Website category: jobs
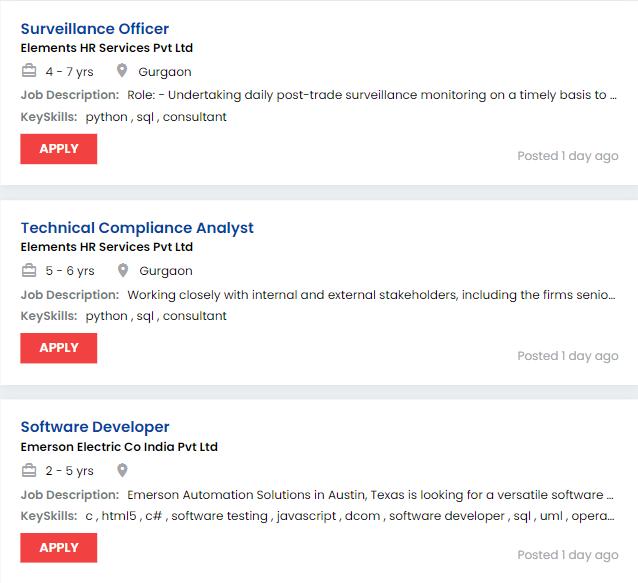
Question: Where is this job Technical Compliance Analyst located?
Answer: Gurgaon

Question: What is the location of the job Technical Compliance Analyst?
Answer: Gurgaon

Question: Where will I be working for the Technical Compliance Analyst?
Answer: Gurgaon

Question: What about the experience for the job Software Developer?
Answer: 2 - 5 yrs

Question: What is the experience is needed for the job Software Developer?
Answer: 2 - 5 yrs

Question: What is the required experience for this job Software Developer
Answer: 2 - 5 yrs

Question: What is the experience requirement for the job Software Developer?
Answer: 2 - 5 yrs

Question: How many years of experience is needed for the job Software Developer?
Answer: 2 - 5 yrs

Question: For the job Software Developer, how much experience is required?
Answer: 2 - 5 yrs

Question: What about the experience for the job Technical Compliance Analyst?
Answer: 5 - 6 yrs

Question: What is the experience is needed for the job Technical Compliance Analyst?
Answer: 5 - 6 yrs

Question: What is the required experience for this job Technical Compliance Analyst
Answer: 5 - 6 yrs

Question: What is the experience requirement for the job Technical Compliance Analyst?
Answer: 5 - 6 yrs

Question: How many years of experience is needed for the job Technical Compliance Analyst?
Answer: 5 - 6 yrs

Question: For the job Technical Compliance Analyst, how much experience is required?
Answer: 5 - 6 yrs

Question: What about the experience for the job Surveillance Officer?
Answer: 4 - 7 yrs

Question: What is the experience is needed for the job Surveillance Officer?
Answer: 4 - 7 yrs

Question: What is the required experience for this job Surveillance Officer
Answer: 4 - 7 yrs

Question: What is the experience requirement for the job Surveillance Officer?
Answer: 4 - 7 yrs

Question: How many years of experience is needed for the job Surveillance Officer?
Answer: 4 - 7 yrs

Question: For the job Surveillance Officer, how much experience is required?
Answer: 4 - 7 yrs

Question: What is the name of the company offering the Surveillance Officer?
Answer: Elements HR Services Pvt Ltd

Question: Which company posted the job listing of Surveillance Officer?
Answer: Elements HR Services Pvt Ltd

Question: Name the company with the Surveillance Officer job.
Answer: Elements HR Services Pvt Ltd

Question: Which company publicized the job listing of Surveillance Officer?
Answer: Elements HR Services Pvt Ltd

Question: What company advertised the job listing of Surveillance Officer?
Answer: Elements HR Services Pvt Ltd

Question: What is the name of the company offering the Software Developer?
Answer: Emerson Electric Co India Pvt Ltd

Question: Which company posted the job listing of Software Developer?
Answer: Emerson Electric Co India Pvt Ltd

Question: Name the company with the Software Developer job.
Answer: Emerson Electric Co India Pvt Ltd

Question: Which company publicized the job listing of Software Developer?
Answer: Emerson Electric Co India Pvt Ltd

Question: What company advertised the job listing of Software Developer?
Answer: Emerson Electric Co India Pvt Ltd

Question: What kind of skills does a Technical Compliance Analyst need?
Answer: python , sql , consultant

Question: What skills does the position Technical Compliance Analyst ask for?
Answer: python , sql , consultant

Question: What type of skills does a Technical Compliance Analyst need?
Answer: python , sql , consultant

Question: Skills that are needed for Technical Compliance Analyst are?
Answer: python , sql , consultant

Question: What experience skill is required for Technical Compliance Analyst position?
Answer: python , sql , consultant

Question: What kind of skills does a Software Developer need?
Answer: c , html5 , c# , software testing , javascript , dcom , software developer , sql , uml , operating system , mfc , windows , written communication , infrastructure

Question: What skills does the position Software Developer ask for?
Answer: c , html5 , c# , software testing , javascript , dcom , software developer , sql , uml , operating system , mfc , windows , written communication , infrastructure

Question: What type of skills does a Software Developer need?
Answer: c , html5 , c# , software testing , javascript , dcom , software developer , sql , uml , operating system , mfc , windows , written communication , infrastructure

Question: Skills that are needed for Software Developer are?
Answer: c , html5 , c# , software testing , javascript , dcom , software developer , sql , uml , operating system , mfc , windows , written communication , infrastructure

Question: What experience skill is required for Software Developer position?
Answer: c , html5 , c# , software testing , javascript , dcom , software developer , sql , uml , operating system , mfc , windows , written communication , infrastructure